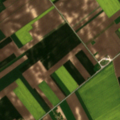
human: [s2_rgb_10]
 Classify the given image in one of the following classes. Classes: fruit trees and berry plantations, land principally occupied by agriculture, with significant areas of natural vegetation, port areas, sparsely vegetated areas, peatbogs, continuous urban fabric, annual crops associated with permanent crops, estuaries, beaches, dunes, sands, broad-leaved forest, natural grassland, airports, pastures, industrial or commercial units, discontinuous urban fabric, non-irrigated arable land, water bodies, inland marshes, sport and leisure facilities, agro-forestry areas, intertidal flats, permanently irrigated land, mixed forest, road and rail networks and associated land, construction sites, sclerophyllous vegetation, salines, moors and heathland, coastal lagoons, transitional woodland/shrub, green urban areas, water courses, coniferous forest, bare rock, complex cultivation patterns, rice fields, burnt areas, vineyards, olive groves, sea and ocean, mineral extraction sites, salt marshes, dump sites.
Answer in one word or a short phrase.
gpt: non-irrigated arable land